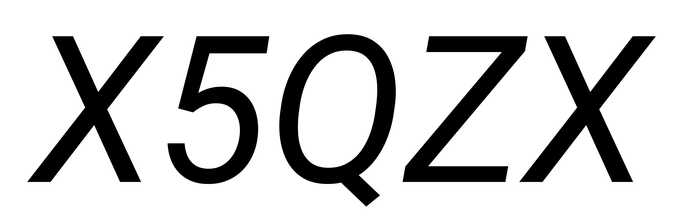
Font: Roboto-Italic_Italic